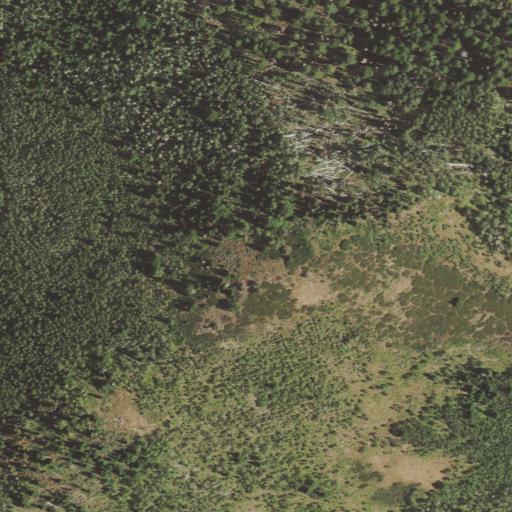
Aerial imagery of ridge(s) in Utah named Porcupine Ridge containing deciduous forest, evergreen forest, and mixed forest